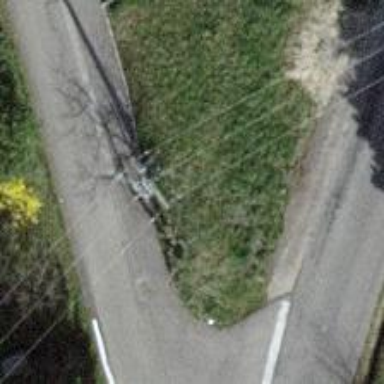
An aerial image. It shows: Distribution transformer attached to power pole.